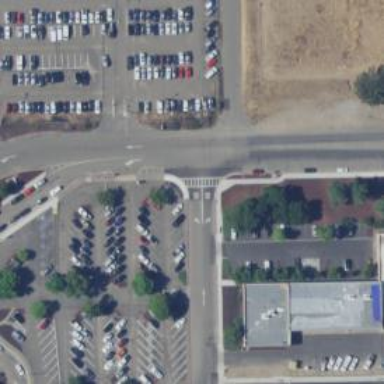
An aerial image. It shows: Service road with separate sidewalk.